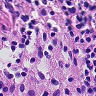
Metastatic tissue present: no